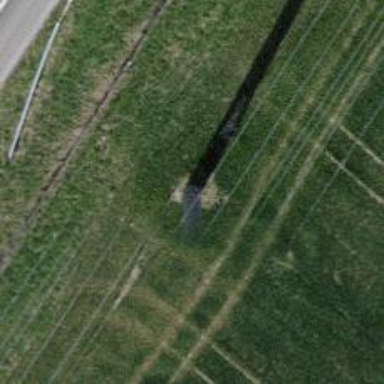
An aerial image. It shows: Power pole.